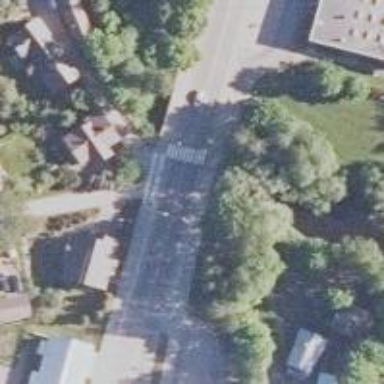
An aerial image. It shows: Uncontrolled road crossing.